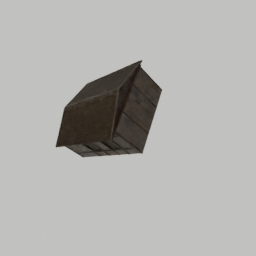
Label: architecture